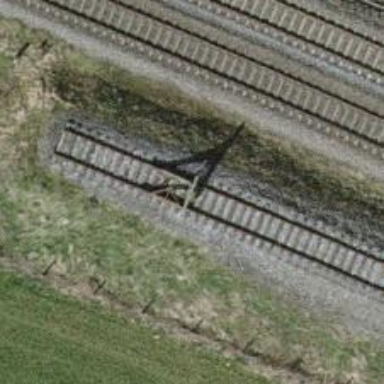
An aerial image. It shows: Railway buffer stop.